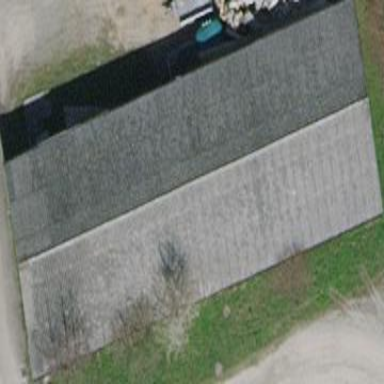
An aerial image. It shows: Building with tiled roof.